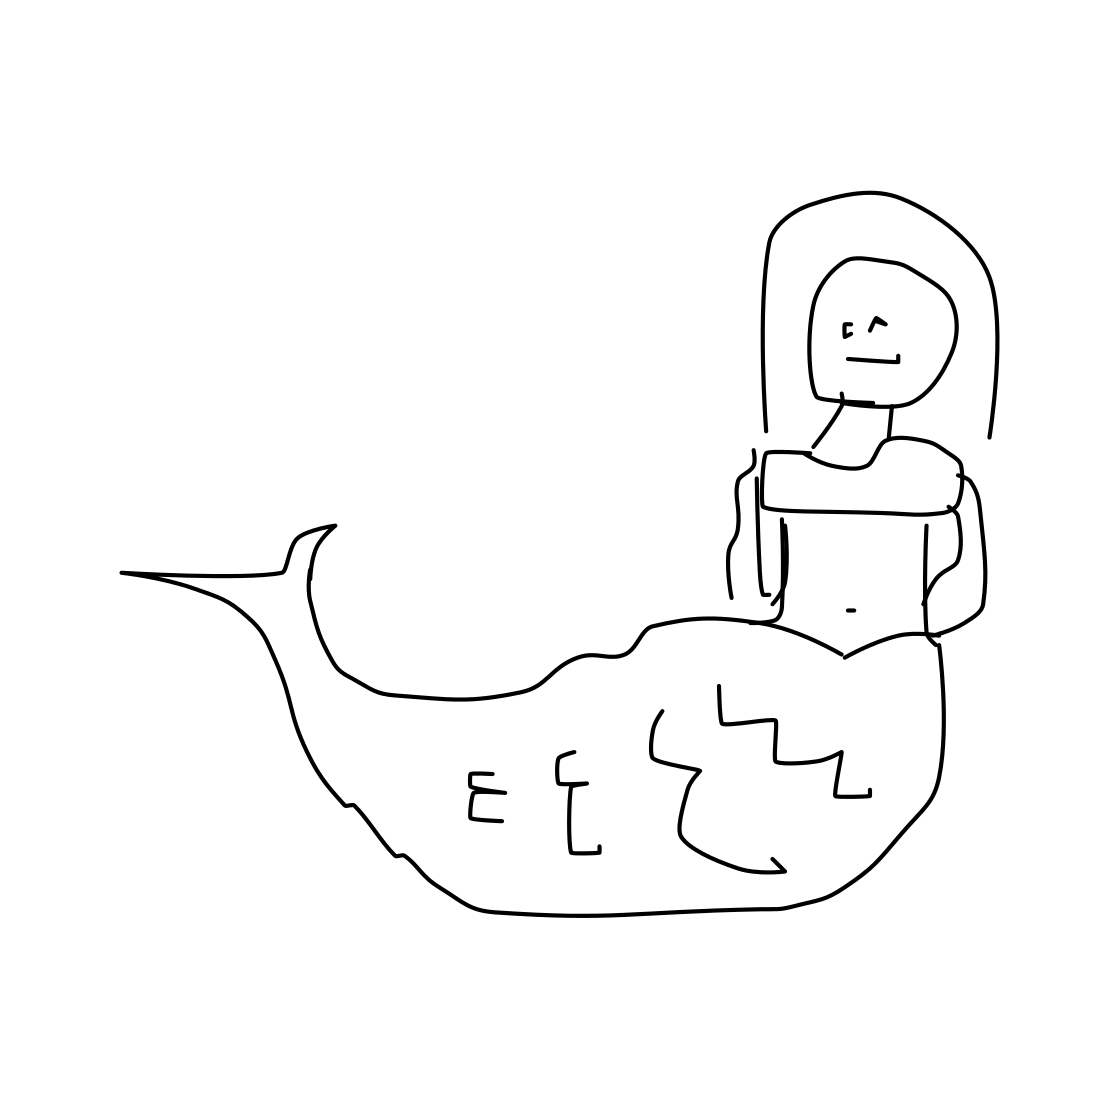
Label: mermaid